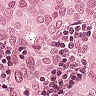
Metastatic tissue present: yes